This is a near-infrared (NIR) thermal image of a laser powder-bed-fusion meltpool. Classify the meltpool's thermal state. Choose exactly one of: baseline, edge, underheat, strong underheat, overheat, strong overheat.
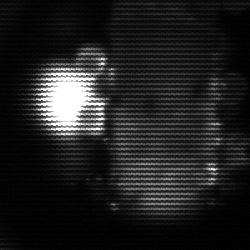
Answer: strong underheat